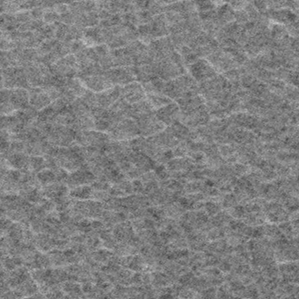
Label: frost